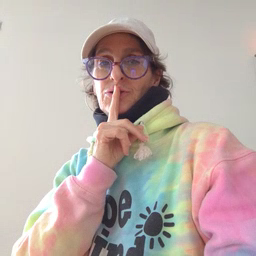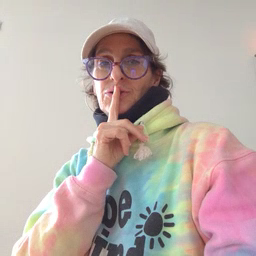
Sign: shhh